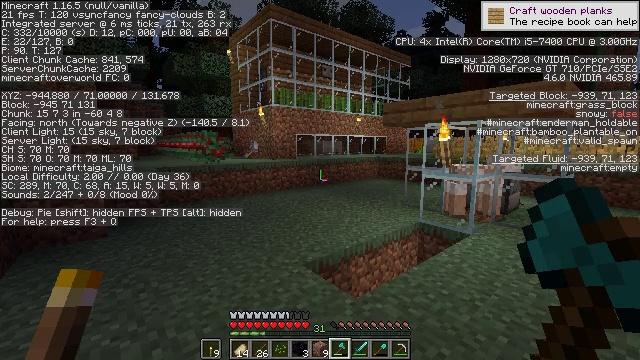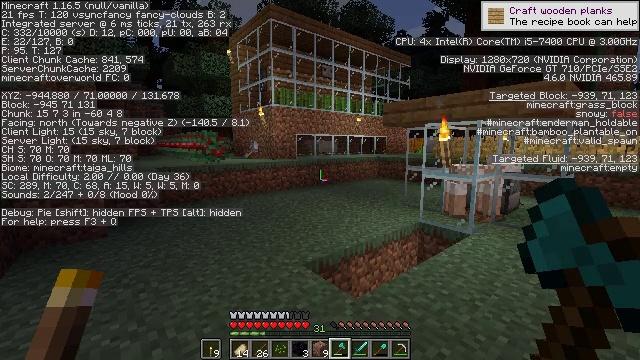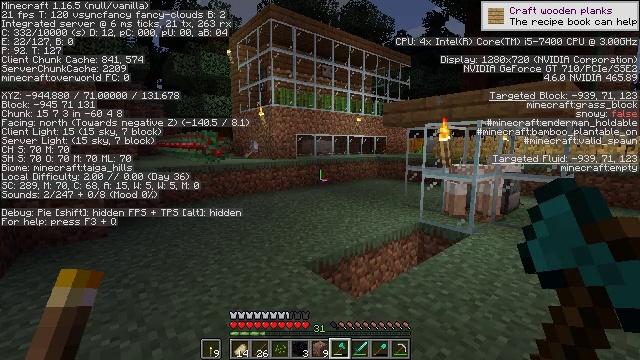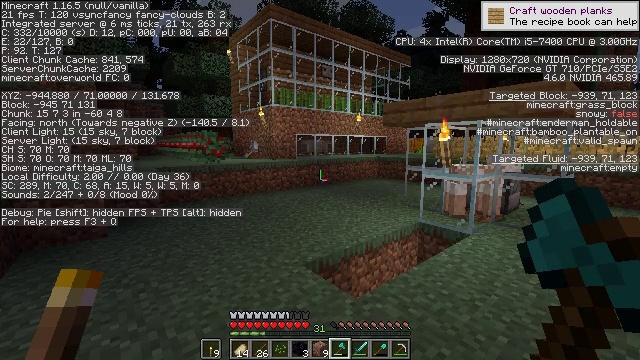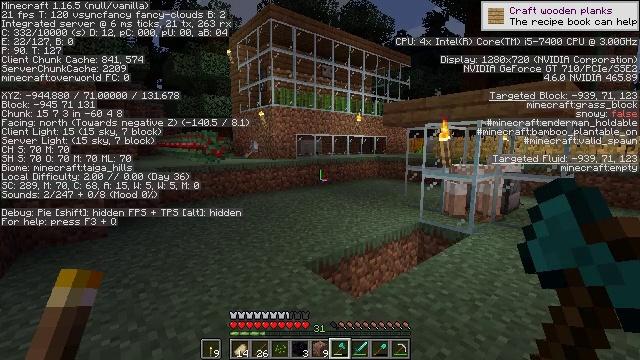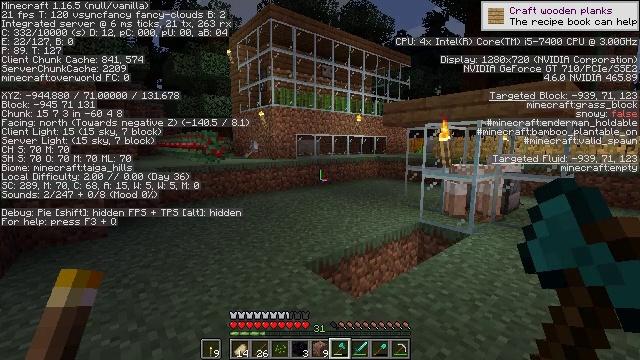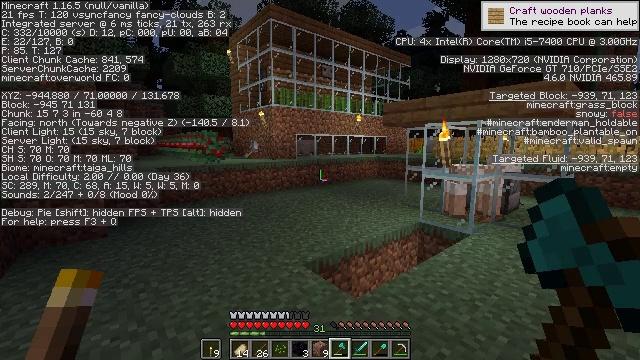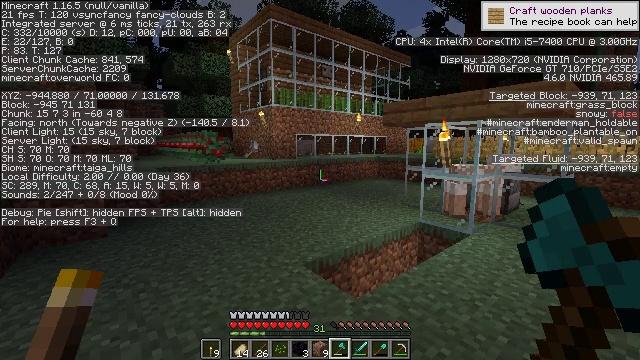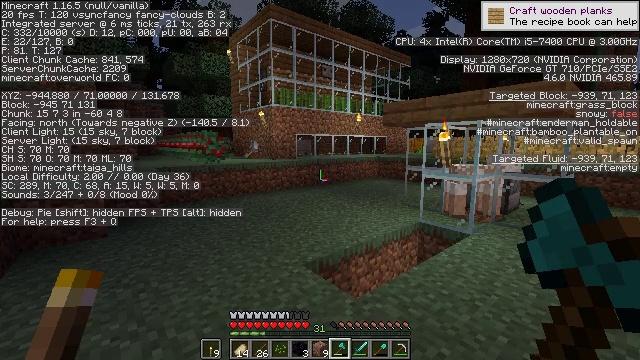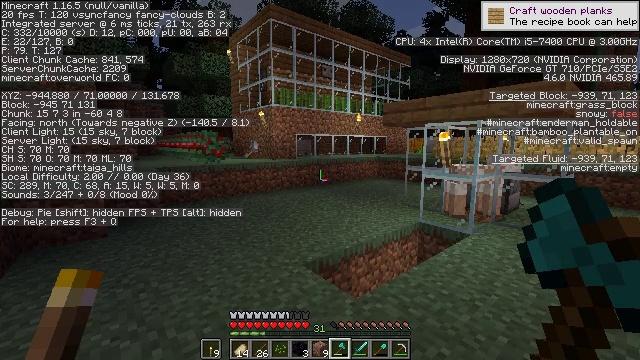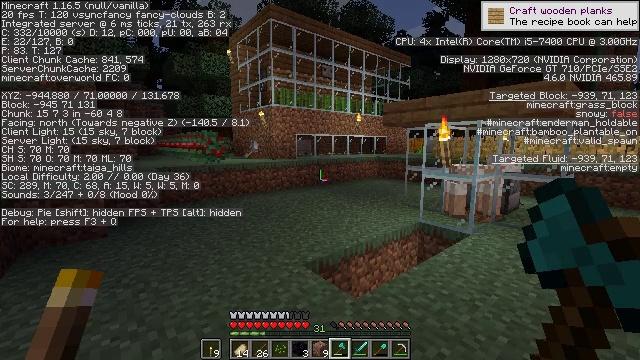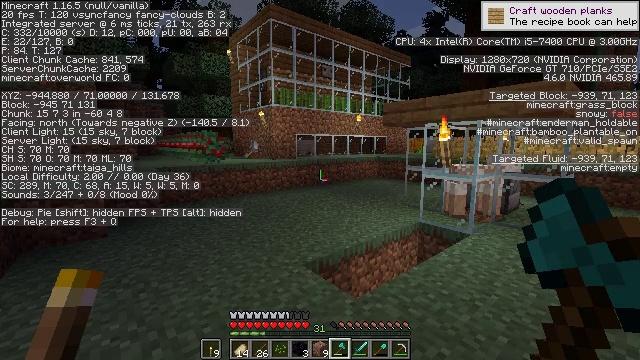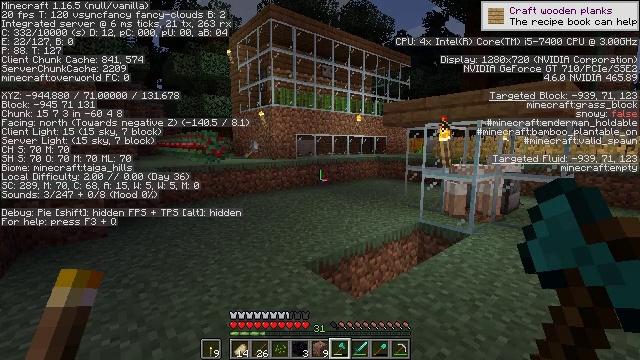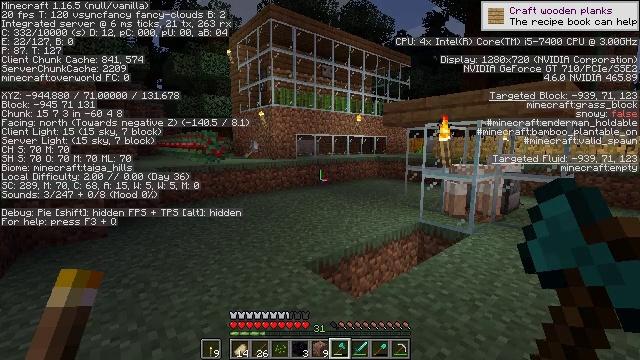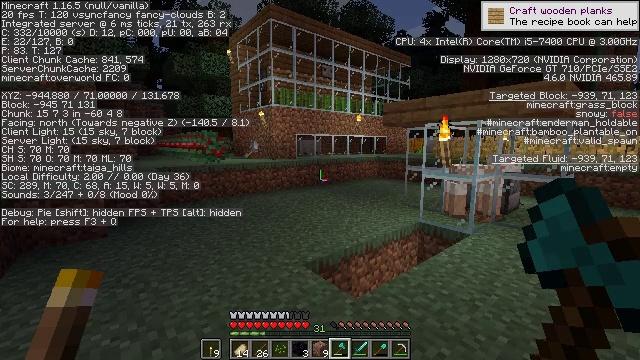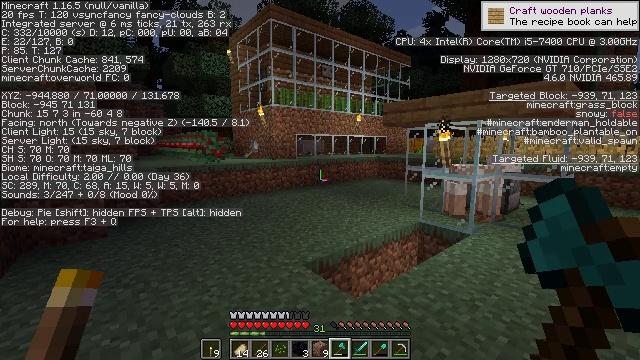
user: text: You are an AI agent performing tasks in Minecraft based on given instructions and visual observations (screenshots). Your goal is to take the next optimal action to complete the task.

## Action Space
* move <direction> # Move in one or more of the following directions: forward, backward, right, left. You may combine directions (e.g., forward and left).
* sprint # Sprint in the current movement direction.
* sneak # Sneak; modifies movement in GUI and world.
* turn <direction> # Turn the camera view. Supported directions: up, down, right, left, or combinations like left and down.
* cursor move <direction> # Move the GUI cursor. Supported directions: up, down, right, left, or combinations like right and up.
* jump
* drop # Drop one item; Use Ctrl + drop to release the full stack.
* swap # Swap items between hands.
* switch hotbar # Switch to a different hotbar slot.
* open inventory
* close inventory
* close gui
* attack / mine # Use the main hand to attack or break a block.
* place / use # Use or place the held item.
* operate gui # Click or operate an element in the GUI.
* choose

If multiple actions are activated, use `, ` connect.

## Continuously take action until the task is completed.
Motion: motion action
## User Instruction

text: Use the crafting table to create a rail.
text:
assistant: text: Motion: no_op
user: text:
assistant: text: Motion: no_op
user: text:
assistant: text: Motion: no_op
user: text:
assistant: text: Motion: no_op
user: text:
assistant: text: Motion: no_op
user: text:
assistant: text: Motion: no_op
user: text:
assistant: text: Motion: no_op
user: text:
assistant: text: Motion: no_op
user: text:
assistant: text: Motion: no_op
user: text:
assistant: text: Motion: no_op
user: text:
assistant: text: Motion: no_op
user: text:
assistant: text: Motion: no_op
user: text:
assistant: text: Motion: no_op
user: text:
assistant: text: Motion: no_op
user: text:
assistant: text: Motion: no_op
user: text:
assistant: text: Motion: no_op
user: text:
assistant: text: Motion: no_op
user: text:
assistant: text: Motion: no_op
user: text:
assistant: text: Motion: no_op
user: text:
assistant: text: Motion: no_op
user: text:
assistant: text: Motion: no_op
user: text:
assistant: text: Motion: no_op
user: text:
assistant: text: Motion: no_op
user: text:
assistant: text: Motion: no_op
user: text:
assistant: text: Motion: no_op
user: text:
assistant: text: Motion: no_op
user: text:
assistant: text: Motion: no_op
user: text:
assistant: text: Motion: no_op
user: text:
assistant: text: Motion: no_op
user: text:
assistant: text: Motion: no_op